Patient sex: F
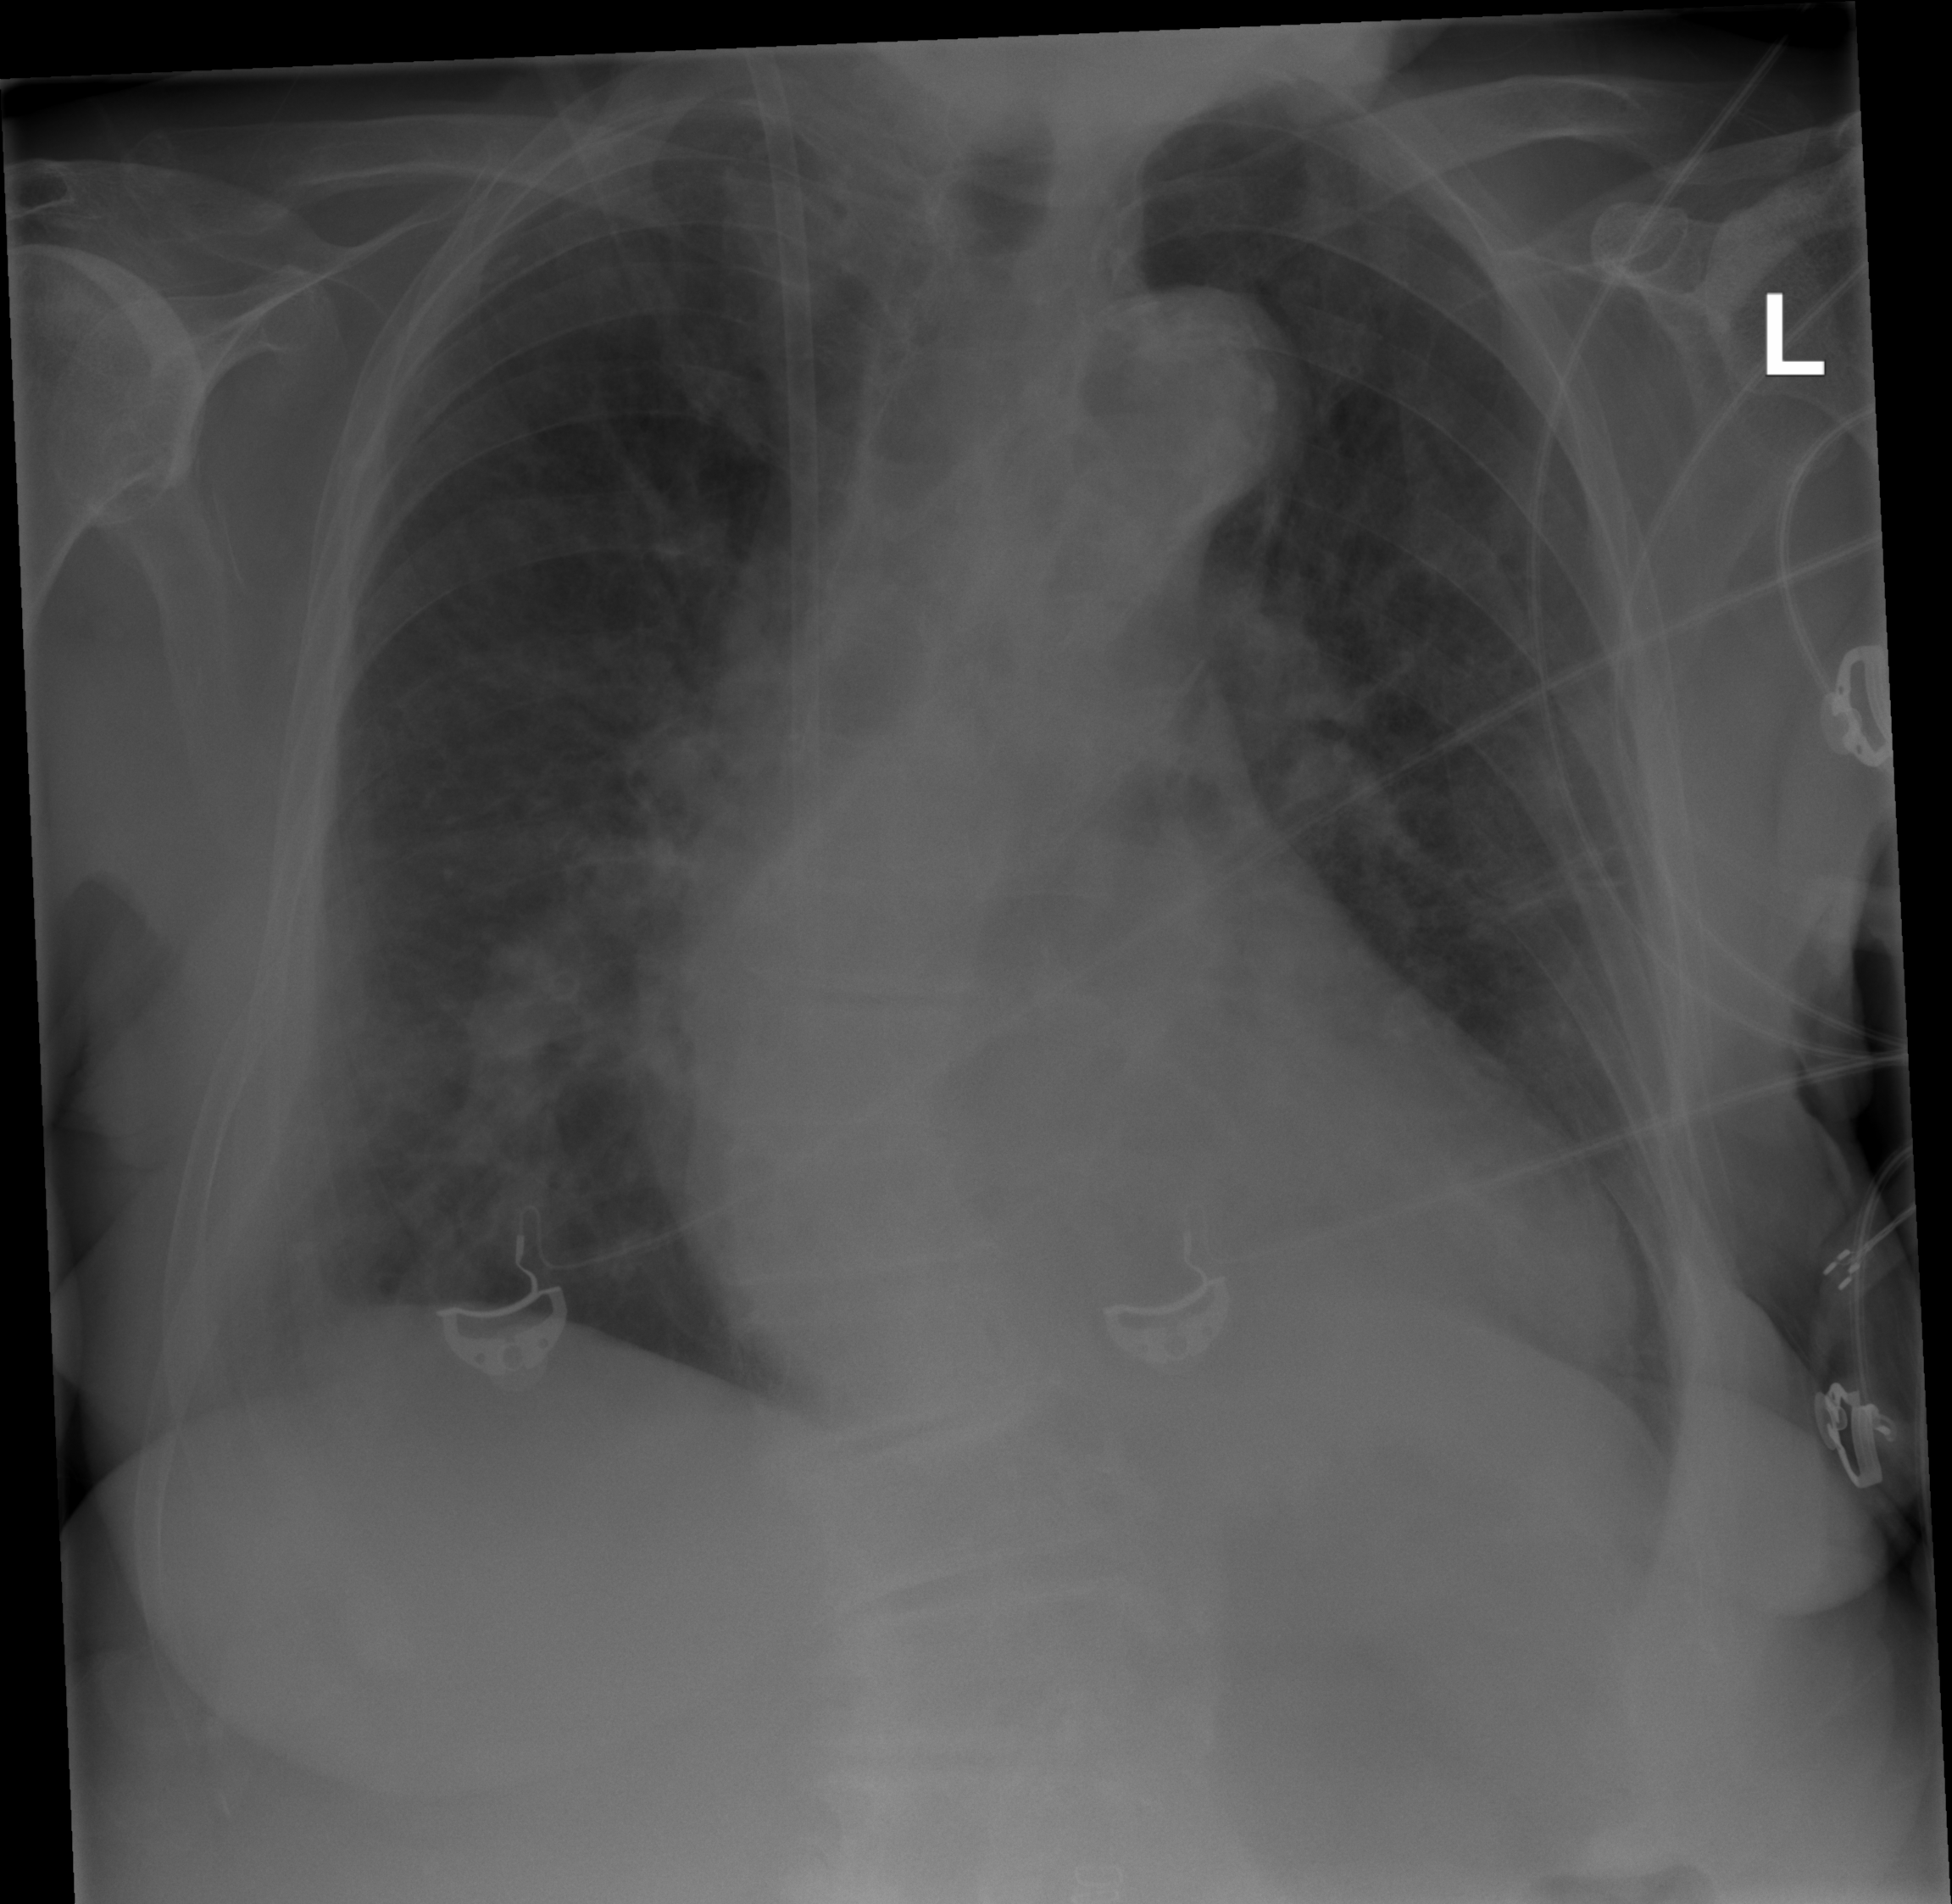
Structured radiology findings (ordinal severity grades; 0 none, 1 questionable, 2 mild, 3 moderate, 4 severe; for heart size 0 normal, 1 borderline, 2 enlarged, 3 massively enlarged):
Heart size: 2
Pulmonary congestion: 2
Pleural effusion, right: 1
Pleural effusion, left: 0
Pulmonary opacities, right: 2
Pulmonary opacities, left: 0
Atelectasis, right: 2
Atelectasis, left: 2